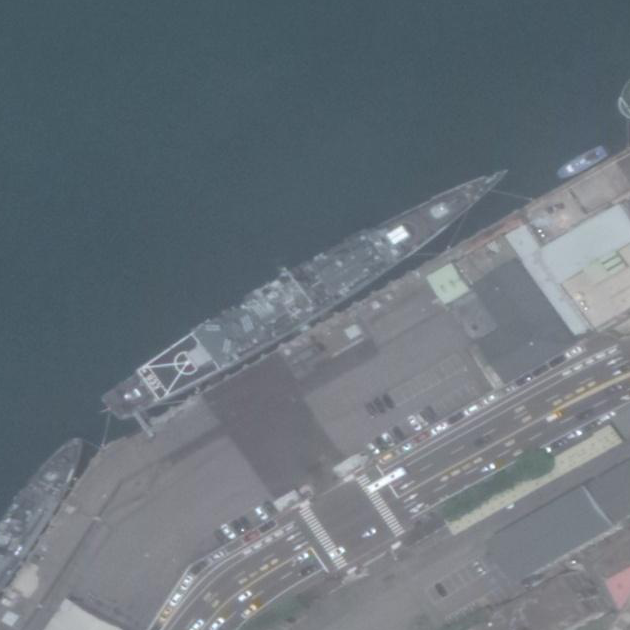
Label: cruiser